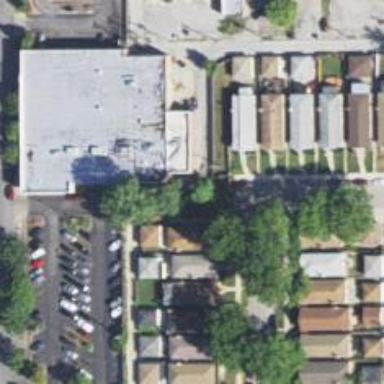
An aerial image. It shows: Clinic.